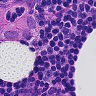
Metastatic tissue present: yes